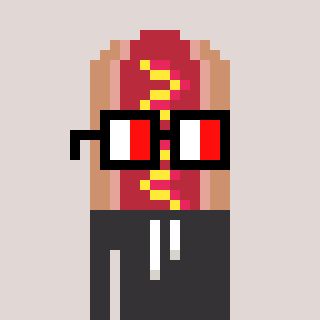
a pixel art character with square glasses with black frames and red eyes, a hotdog-shaped head and a grayscale-colored body on a warm background